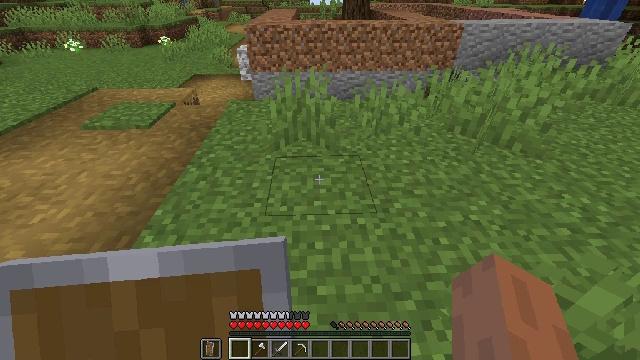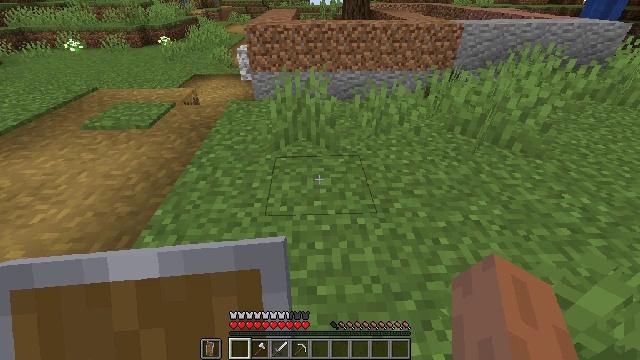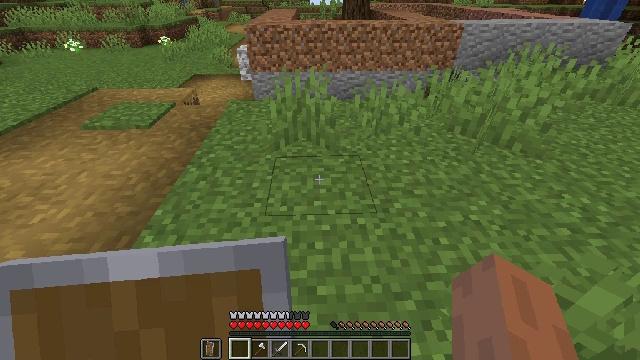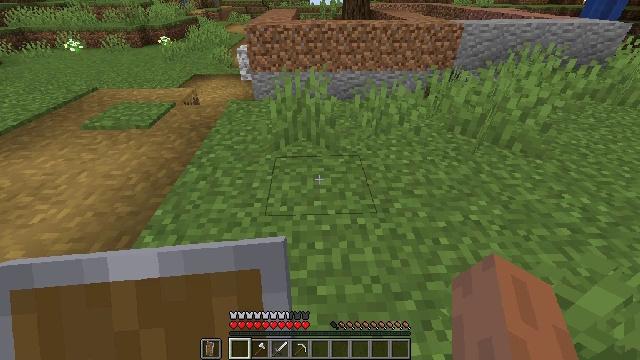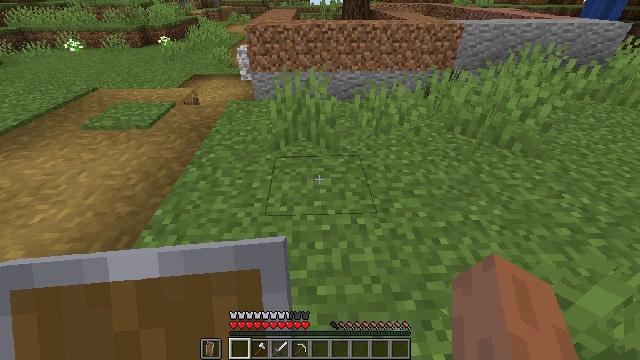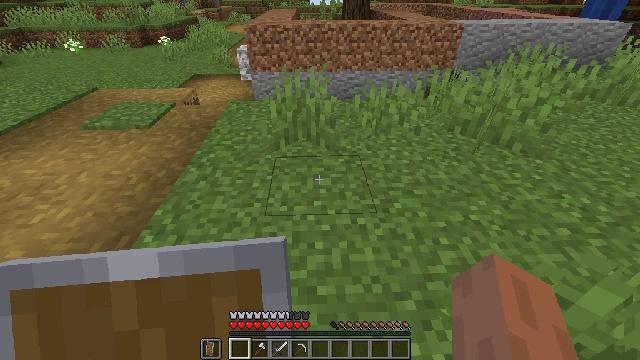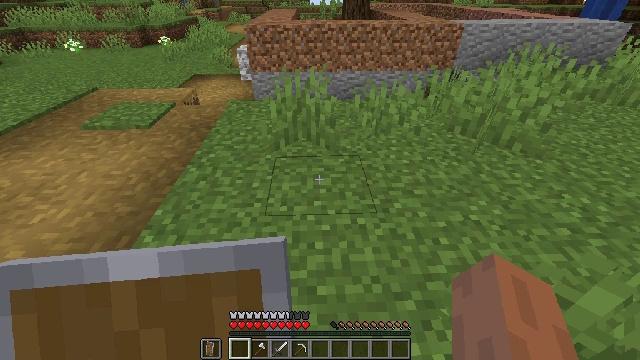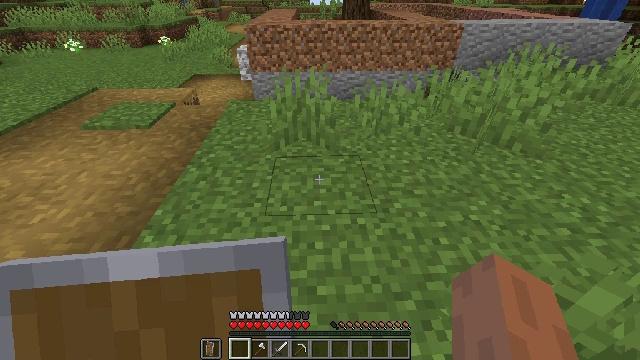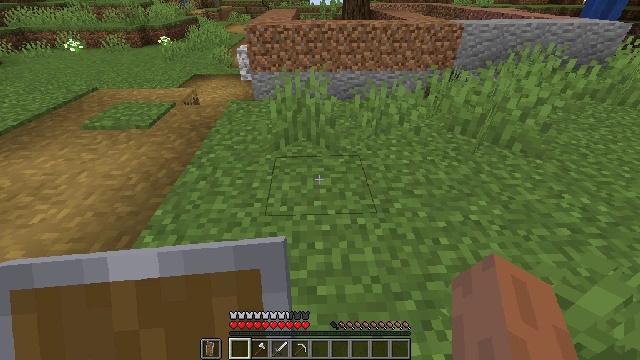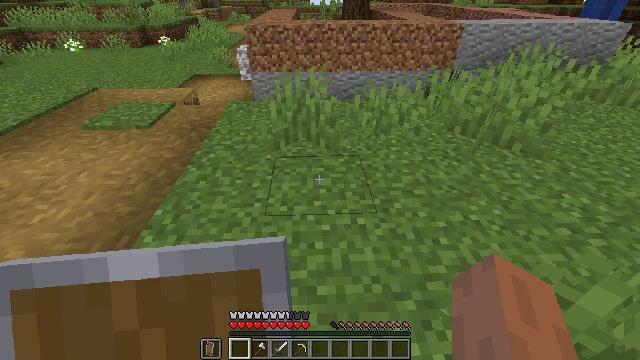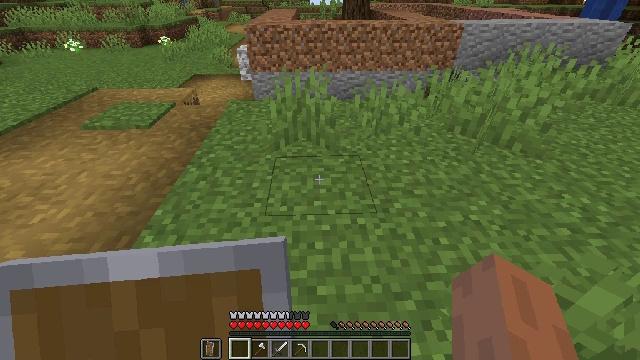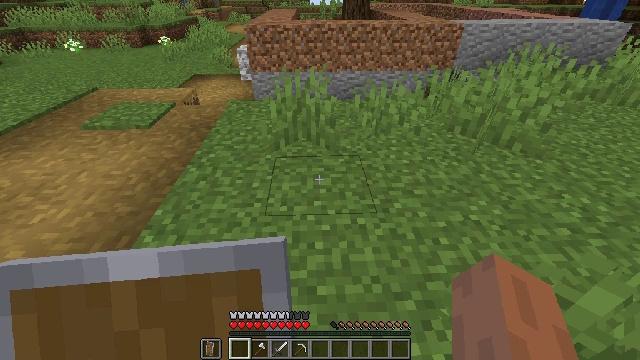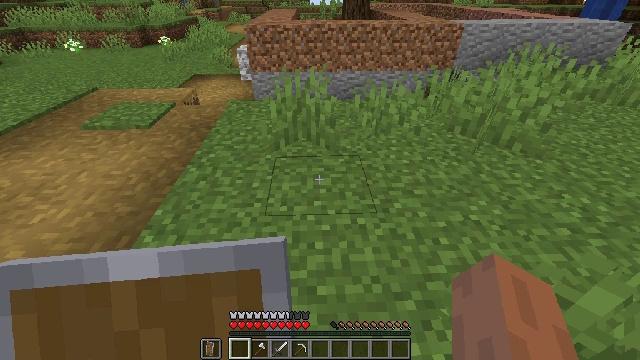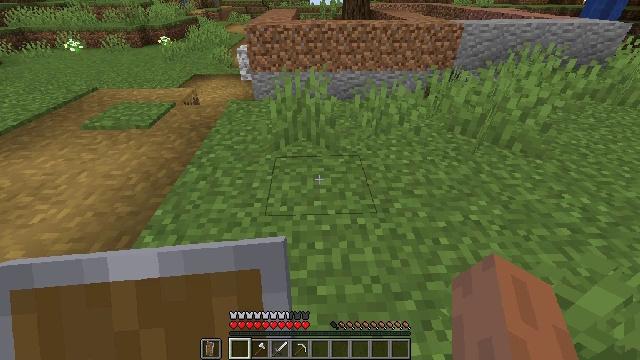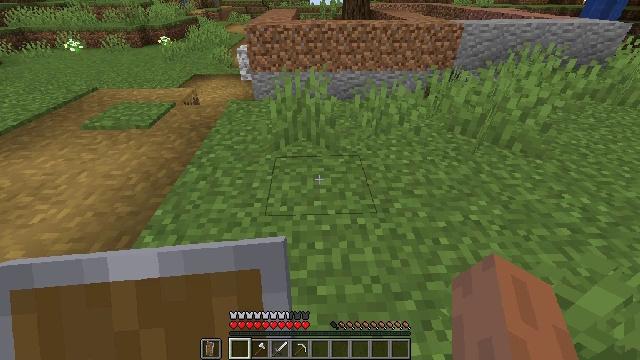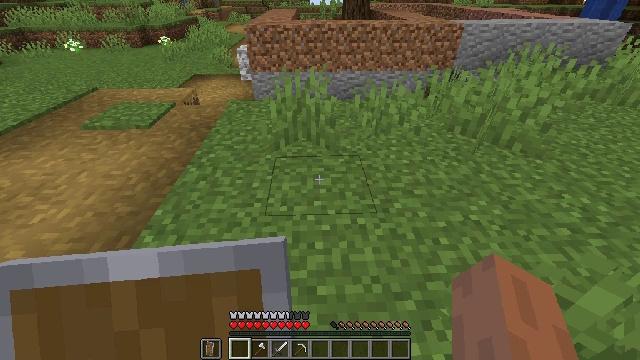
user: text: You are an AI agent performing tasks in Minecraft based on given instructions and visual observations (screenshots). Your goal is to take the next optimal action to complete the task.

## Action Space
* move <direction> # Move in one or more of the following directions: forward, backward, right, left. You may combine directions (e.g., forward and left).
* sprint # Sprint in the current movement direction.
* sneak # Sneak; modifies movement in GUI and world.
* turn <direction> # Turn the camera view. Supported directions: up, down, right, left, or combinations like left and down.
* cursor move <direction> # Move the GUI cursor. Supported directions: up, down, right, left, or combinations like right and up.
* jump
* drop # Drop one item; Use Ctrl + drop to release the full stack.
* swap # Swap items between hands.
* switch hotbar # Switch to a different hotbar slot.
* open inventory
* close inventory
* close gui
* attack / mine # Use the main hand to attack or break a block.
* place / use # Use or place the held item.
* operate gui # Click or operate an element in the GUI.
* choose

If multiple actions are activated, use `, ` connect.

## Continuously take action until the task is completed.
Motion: motion action
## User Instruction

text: craft item air
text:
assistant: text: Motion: no_op
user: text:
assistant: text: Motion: no_op
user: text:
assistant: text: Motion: no_op
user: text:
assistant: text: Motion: no_op
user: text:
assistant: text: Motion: no_op
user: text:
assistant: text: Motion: no_op
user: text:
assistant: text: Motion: no_op
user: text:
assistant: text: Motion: no_op
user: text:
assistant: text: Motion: no_op
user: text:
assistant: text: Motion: no_op
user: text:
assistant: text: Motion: no_op
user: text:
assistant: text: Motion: no_op
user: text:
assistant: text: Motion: no_op
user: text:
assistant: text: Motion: no_op
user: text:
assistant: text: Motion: no_op
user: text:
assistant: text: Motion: no_op
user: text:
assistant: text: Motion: no_op
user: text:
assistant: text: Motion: no_op
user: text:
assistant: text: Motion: no_op
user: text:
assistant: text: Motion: no_op
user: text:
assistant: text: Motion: no_op
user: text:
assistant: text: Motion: no_op
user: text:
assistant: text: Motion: no_op
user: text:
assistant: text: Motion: no_op
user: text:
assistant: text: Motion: no_op
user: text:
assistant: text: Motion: no_op
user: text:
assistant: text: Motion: no_op
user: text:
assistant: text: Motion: no_op
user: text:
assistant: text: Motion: no_op
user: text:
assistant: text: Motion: no_op